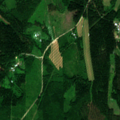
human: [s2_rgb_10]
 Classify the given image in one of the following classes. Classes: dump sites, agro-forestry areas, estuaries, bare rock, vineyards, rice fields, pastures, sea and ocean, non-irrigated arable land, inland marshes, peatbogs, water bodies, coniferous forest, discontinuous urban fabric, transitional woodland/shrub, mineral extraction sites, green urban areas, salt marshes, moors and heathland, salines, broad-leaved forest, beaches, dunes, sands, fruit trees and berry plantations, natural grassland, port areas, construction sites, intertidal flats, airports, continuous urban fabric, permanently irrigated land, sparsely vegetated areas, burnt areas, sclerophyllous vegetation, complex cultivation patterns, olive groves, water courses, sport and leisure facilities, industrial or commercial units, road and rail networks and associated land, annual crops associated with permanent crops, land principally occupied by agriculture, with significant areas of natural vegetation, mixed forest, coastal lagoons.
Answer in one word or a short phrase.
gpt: non-irrigated arable land, broad-leaved forest, coniferous forest, mixed forest, transitional woodland/shrub